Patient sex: M
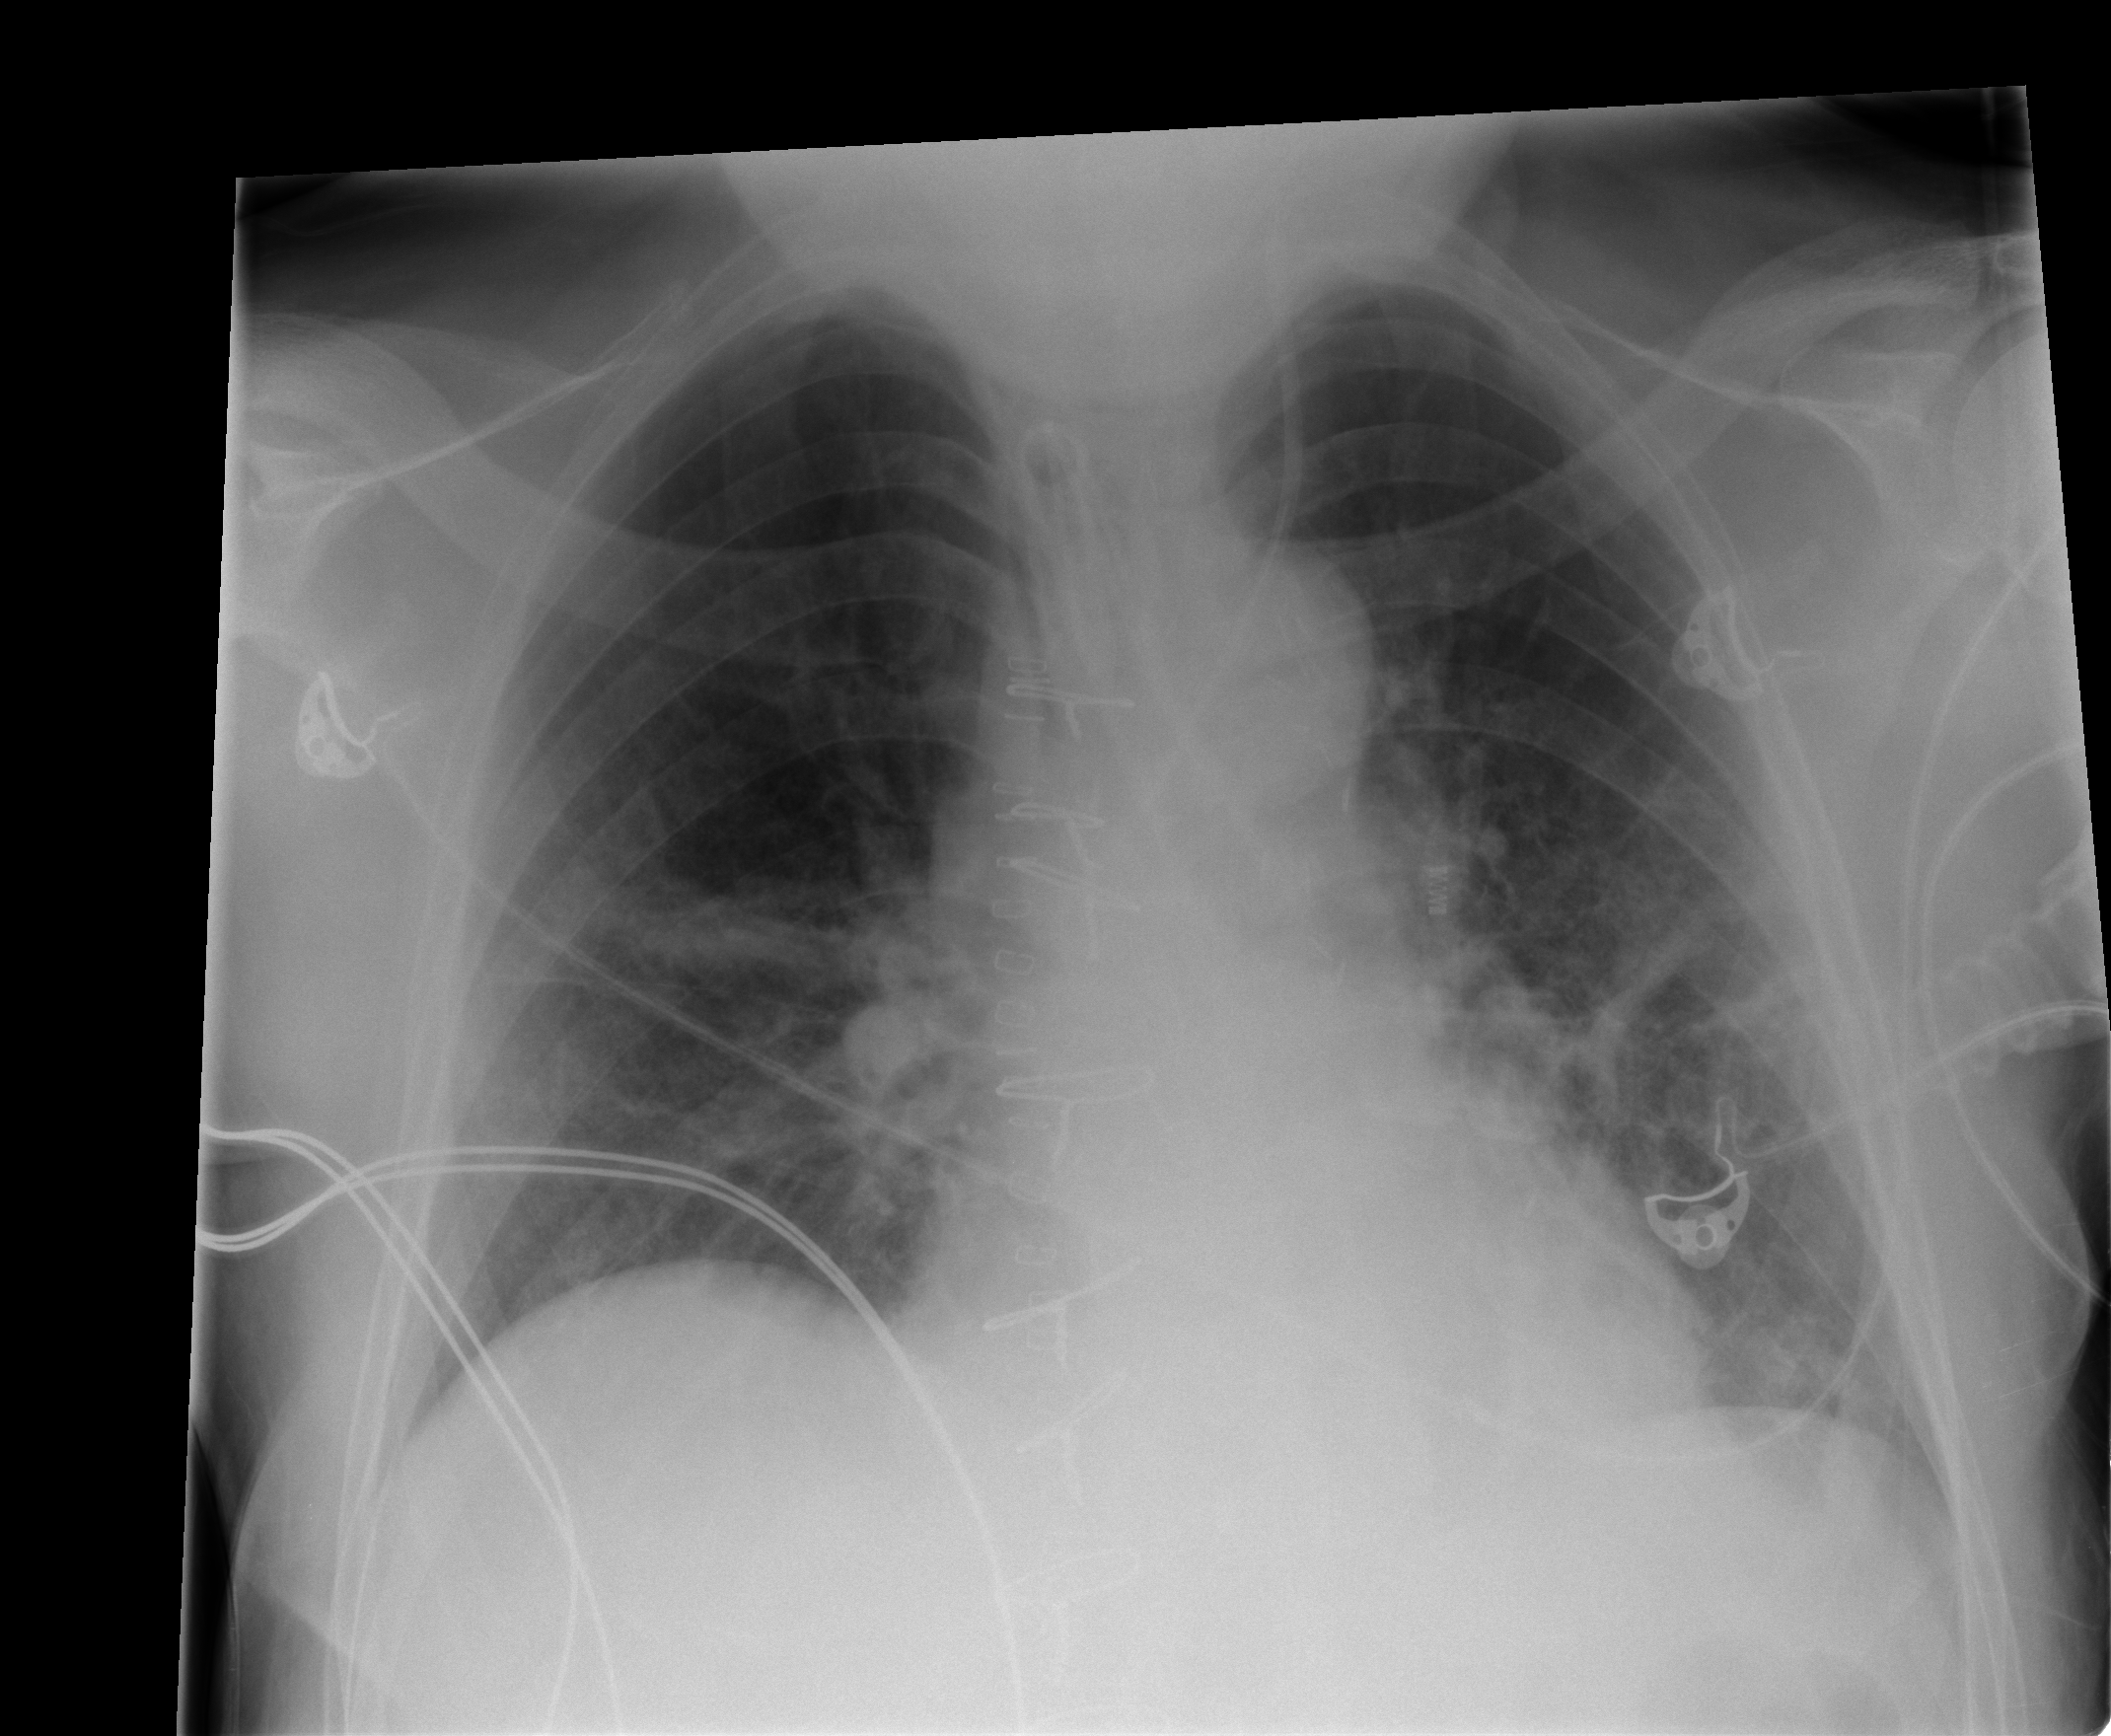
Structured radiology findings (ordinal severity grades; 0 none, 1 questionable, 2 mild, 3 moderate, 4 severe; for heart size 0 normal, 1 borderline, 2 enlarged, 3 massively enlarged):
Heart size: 0
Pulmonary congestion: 1
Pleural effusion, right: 0
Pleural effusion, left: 0
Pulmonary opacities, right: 1
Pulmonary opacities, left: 1
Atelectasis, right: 2
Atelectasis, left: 2